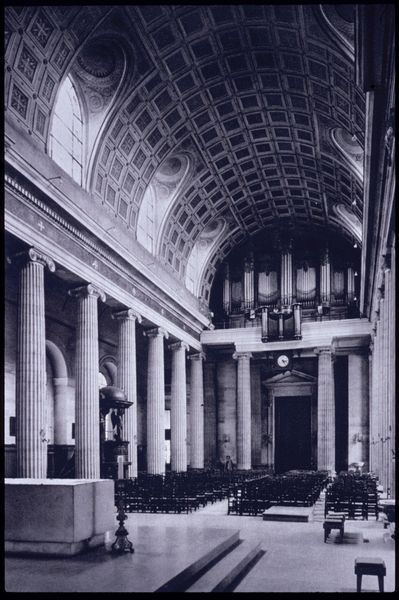
Titel: Saint Philippe du Roule, Innenraum (zum Eingang)
Künstler: Jean François Chalgrin
Standort: Paris
Institution: Saint Philippe du Roule
Schlagwörter: schatten, weiß, fenster, frankreich, grau, licht, marmor, paris, raum, schwarz, stühle, säule, säulen, tür, kappen, architektur, barock, weit, innenraum, möbel, kirche, boden, interieur, decke, klassizismus, schiff, schiffe, sitze, leer, bank, empore, hocker, saal, schemel, kuppel, treppe, gestühl, kerze, uhr, leuchter, stufen, hoch, halle, foto, fotografie, kirchen, photographie, kolonnade, gewölbe, antike, kirch, dom, kohle, form, schwarz weiss, altar, bänke, kapitelle, kathedrale, kapitell, photo, portal, kerzenständer, schwarz weis, kerzenleuchter, kirchenschiff, mittelschiff, orgel, okuli, voluten, sandstein, kanzel, obergaden, ionisch, kirchenraum, historismus, kanneluren, kasetten, kassetten, kassettendecke, dorisch, klassik, schaft, sakral, sitzmöbel, klassisch, lirche, tonne, basilika, gebälk, kassette, organ, ionische ordnung, kasettendecke, tonnengewölbe, rundbogenfenster, kannelure, säulenordnung, ordnung, hallenkirche, inenraum, sitzbänke, sakralarchitektur, geölbe, orgelpfeifen, säulem, hoher raum, saalraum, saalraumkirche, stichkappe, stichkappen, kirchenschiffe, stufrn, frnkreich, clock, gewölbedecke, church, door, kanellure, akral, mittelschif, st sulpice, sulpice, columns, wren, barrel, vault, ionic, benches, windows, steps, candle, lintel, gesühl, katholischen